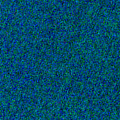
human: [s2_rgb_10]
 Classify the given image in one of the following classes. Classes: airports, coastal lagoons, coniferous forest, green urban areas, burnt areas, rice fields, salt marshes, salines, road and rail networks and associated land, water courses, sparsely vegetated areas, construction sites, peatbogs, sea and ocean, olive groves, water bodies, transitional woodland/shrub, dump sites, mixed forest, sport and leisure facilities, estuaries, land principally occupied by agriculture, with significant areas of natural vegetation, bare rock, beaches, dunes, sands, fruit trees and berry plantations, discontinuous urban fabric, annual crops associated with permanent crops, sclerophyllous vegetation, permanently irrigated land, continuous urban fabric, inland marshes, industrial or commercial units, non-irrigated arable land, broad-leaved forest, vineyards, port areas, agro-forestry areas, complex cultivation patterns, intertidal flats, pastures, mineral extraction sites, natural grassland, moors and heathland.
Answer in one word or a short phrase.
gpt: sea and ocean